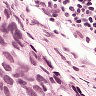
Metastatic tissue present: yes